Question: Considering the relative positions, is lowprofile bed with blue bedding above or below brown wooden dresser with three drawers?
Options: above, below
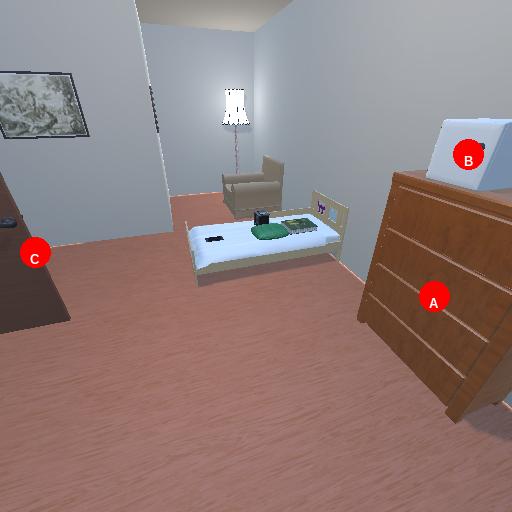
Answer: above